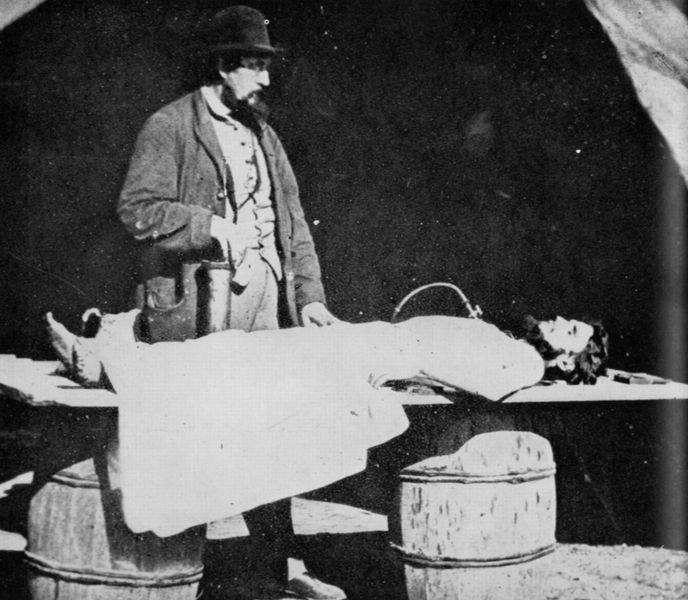
Titel: Einbalsamierer bei der Arbeit
Künstler: Mathew B. Brady
Schlagwörter: dunkel, fuß, kopf, mann, nackt, schatten, weiß, menschen, frankreich, frau, grau, holz, hut, kleid, licht, männer, nase, ohr, schwarz, tisch, tuch, zylinder, anzug, bart, bärte, hose, jacke, mütze, anatomie, bärtig, gesicht, leiche, mensch, stehen, tod, tot, toter, hände, sonne, haare, mantel, decke, theater, beine, füße, liegen, schuhe, amerika, krieg, frack, dick, bett, balken, laken, platte, knöpfe, weste, schauspiel, foto, fotografie, photographie, melone, barfuss, penis, krank, draußen, fus, brett, schwarz-weiss, jahrmarkt, fass, arzt, medizin, schuh, untersuchung, photo, liege, bestatter, leintuch, bahre, kranker, krankheit, fässer, hahn, holzfass, studium, aufnahme, doktor, zelt, gas, versuch, schlauch, jude, nadar, pumpe, füß, obduktion, behandlung, patient, artzt, tonnen, bärtige, lazarett, ventil, chirurg, quacksalber, leichenwäscher, sezieren, autopsie, fürße, scharlatan, en, stethoskop, ns, bart hut, frankenstein, na, aufgebhrt, kröpfe, stetoskop, ventiel